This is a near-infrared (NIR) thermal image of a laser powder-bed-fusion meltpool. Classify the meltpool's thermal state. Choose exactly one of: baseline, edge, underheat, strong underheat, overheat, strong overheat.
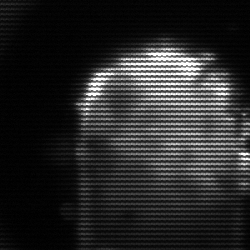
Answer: baseline